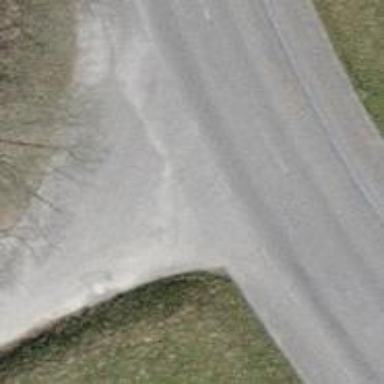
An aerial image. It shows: Compacted path.